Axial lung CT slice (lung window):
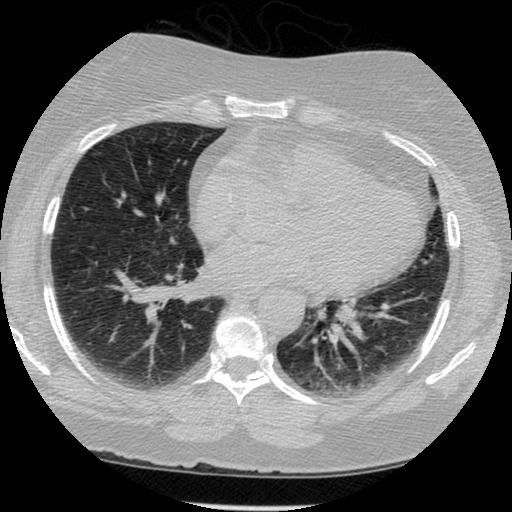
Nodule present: no